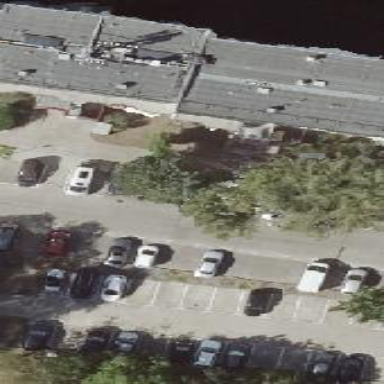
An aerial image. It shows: Street side parking area.